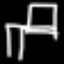
Label: chair